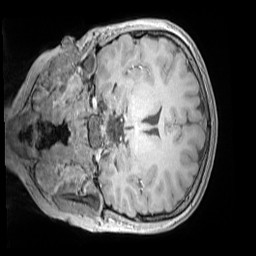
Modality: MP2RAGE
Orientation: coronal
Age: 9
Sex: female
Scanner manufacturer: siemens
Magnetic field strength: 3 T
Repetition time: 4 s
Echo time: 0.00303 s